Aerial crown-view tile of a tropical tree (Barro Colorado Island, Panama), acquired 20250715:
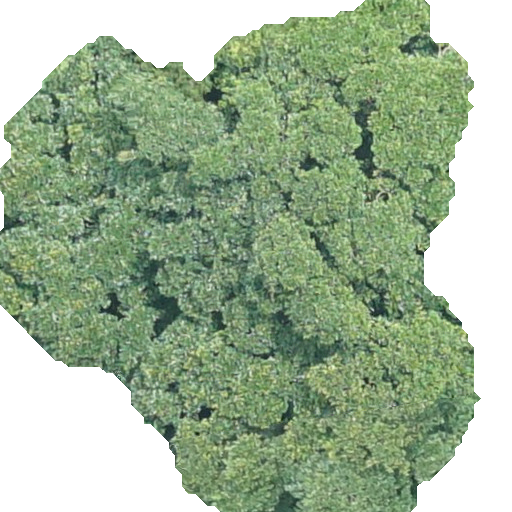
Species: Ficus obtusifolia
GBIF accepted scientific name: Ficus obtusifolia
Crown area: 279.893 m²